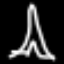
Label: The Eiffel Tower